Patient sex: M
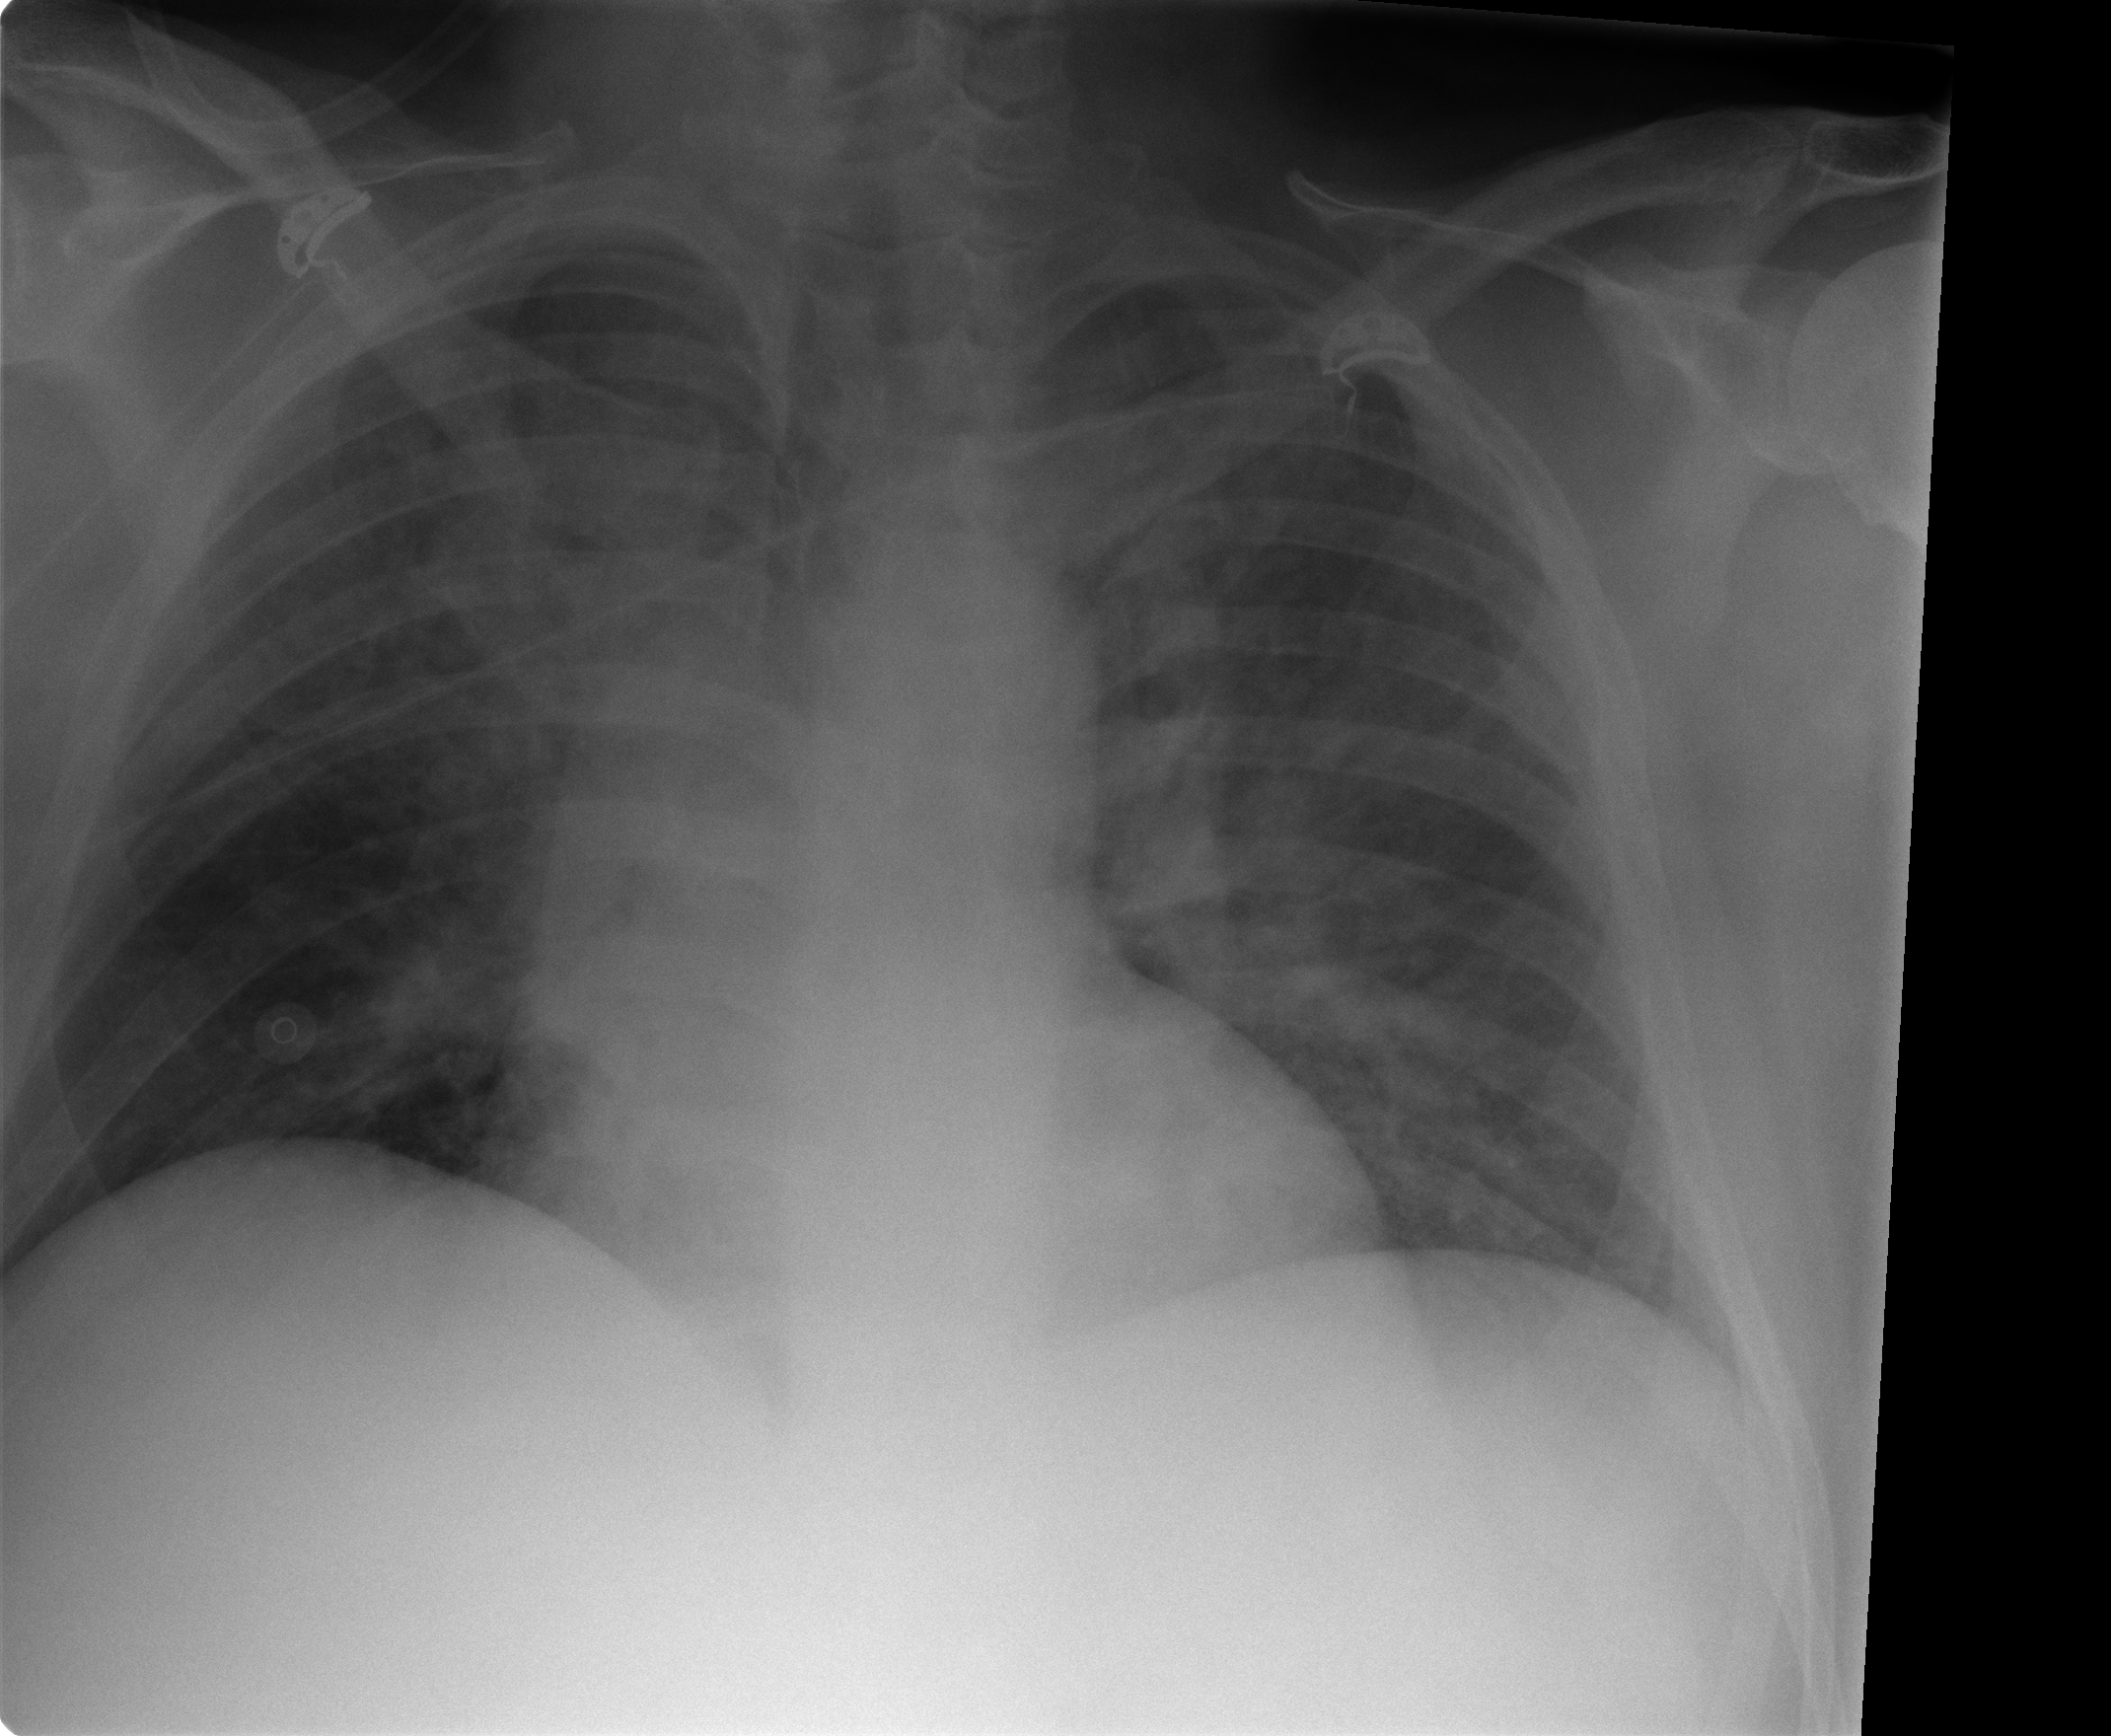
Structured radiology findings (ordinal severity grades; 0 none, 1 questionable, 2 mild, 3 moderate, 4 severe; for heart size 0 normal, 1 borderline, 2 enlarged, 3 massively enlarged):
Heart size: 0
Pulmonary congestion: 3
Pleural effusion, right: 0
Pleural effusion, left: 0
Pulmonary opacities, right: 3
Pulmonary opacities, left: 3
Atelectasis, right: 0
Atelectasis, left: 0